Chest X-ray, PA view. Patient: 20 years old, sex M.
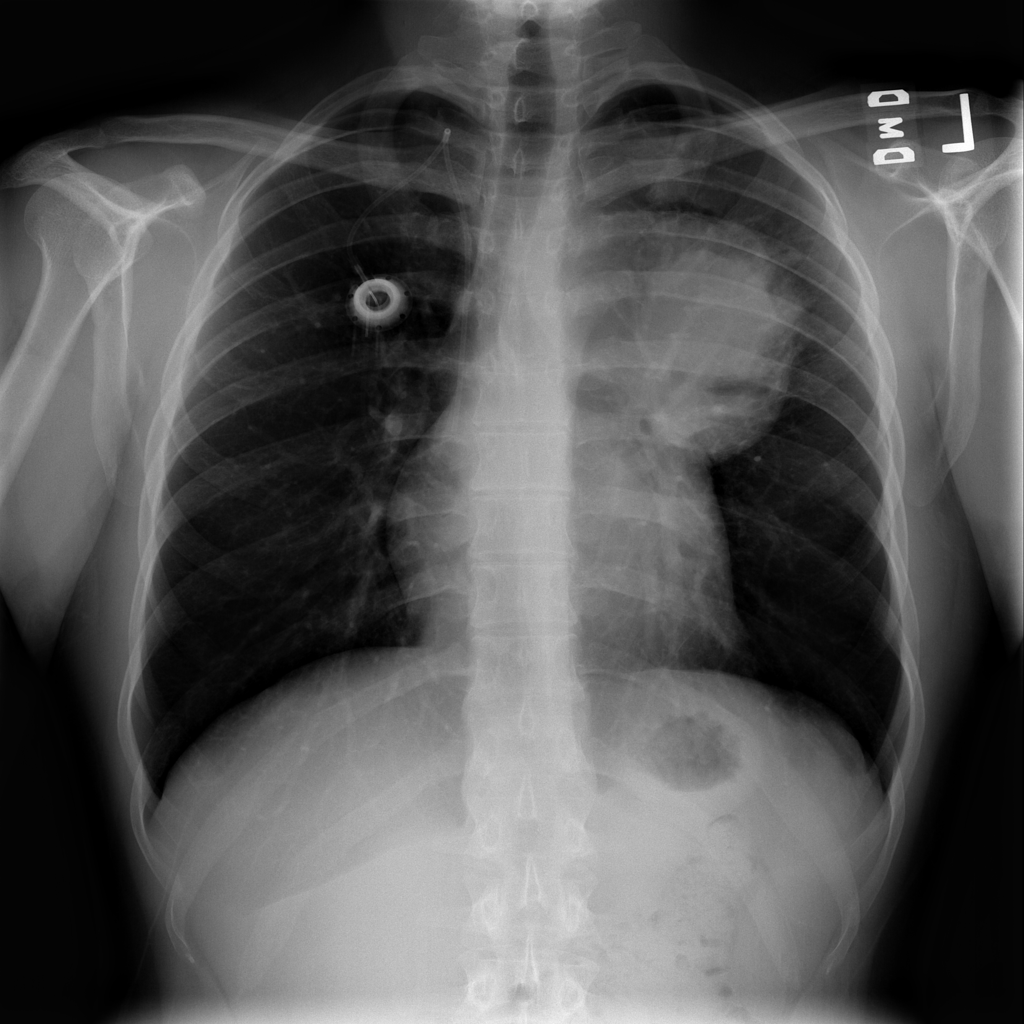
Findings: Infiltration, Mass